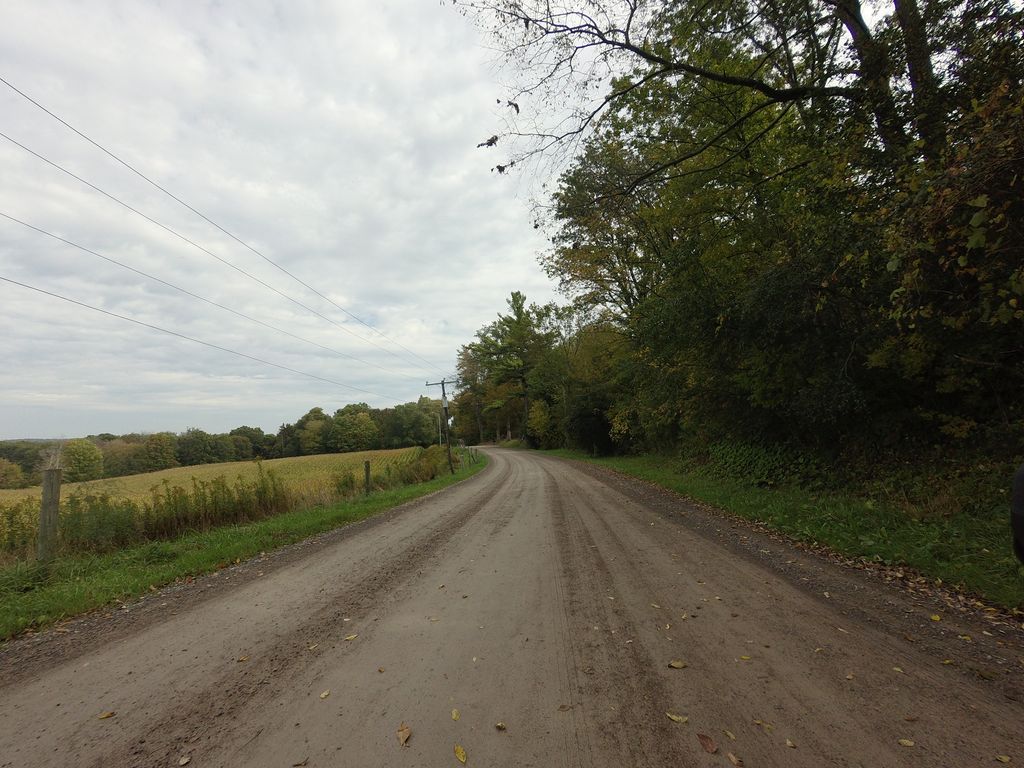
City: hamilton